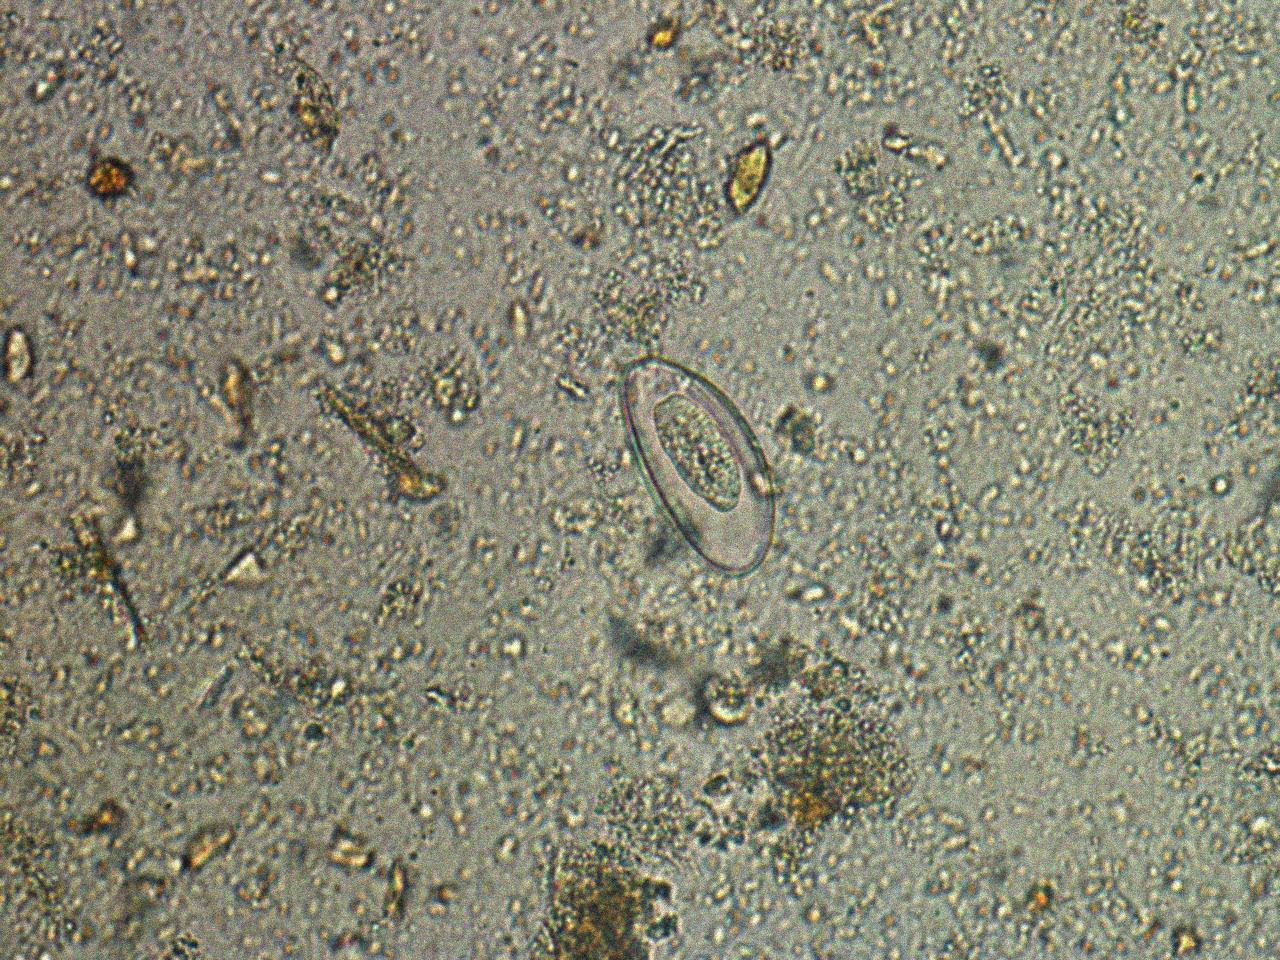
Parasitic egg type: Enterobius vermicularis